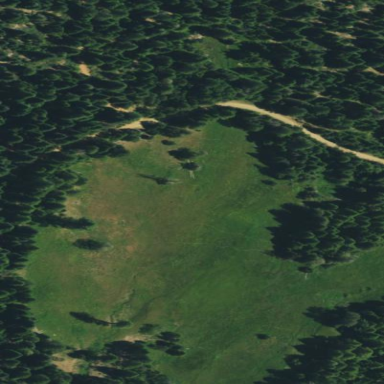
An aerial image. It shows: Wet meadow characterized by grassland vegetation.